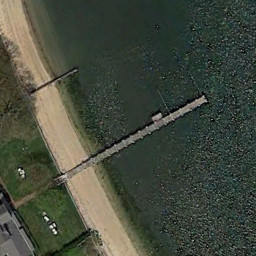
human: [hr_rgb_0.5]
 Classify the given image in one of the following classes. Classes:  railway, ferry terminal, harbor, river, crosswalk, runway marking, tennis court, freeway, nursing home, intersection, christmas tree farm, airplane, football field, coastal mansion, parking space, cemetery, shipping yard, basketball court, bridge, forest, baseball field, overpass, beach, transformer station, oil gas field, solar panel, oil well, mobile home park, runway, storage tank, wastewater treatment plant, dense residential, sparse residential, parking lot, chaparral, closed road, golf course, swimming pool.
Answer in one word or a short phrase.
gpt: ferry terminal